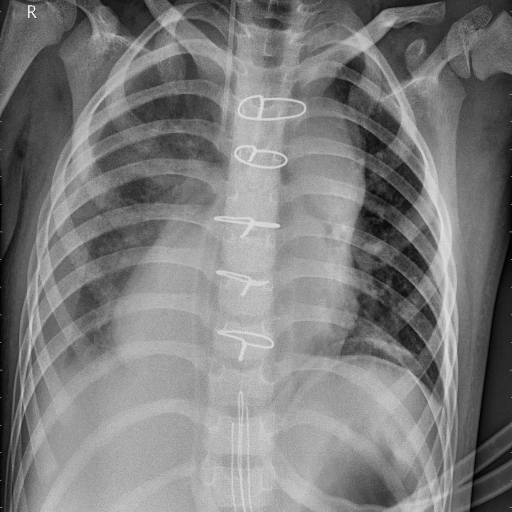
Finding: PNEUMONIA